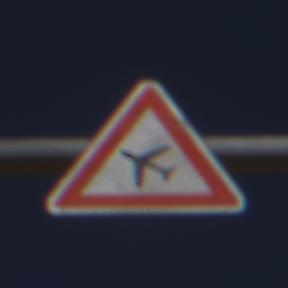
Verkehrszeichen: FlugbetriebRechts
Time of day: MorningAfternoon
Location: Outdoor (RoadRail)
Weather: Clear
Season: NotSpecified
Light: Natural